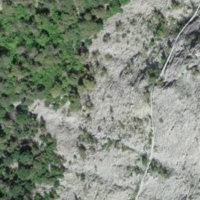
EUNIS habitat code: 43
Species observed at this site:
Centaurea scabiosa